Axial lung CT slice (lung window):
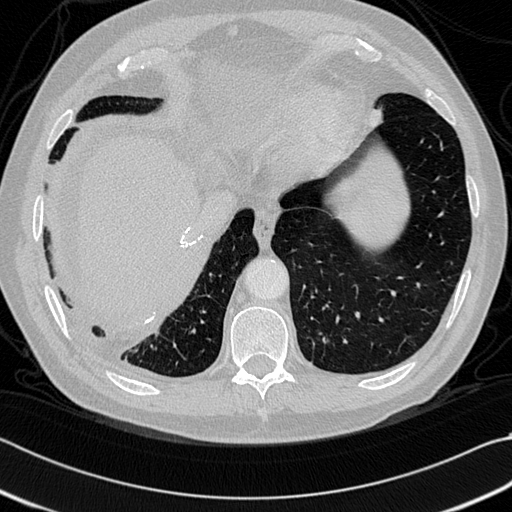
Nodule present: no